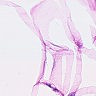
Metastatic tissue present: no